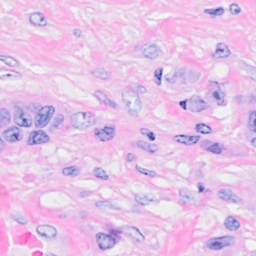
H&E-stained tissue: Breast